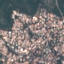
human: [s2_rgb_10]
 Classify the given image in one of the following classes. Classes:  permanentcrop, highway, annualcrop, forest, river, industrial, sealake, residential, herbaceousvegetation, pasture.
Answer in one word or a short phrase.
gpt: Residential